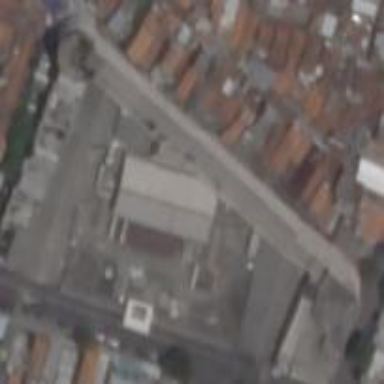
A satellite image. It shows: Marketplace with concrete roof.